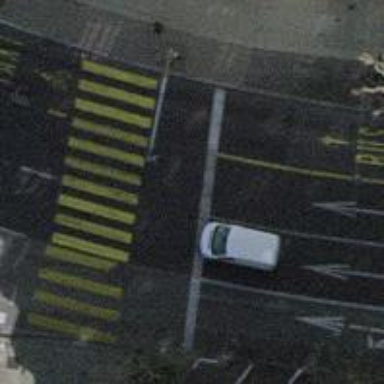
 along with bus lane and cycle lane designed for sharing with buses."